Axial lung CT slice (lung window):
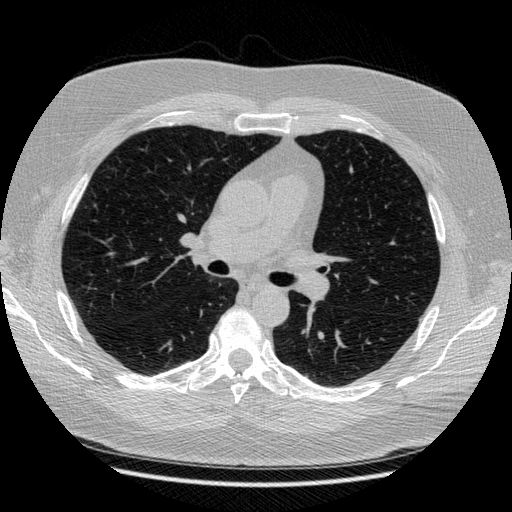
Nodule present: no